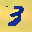
Label: 3